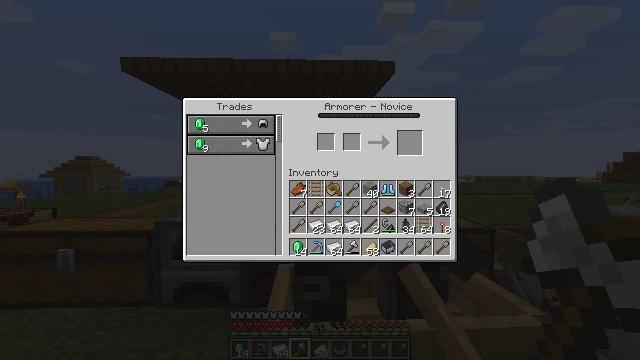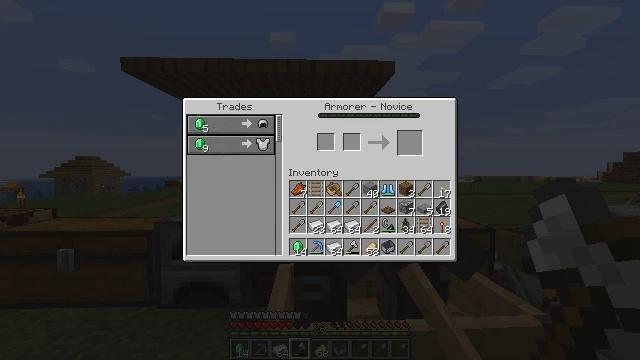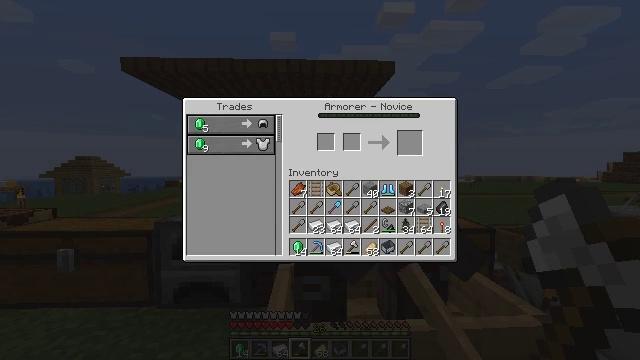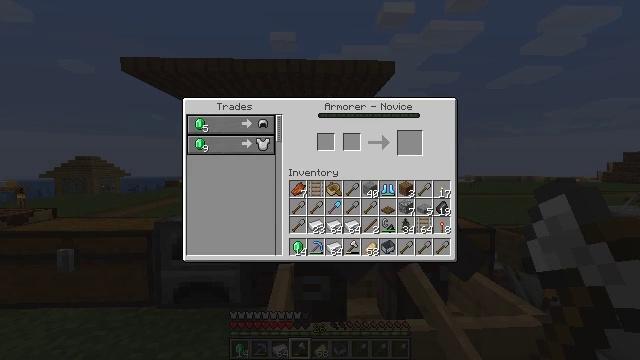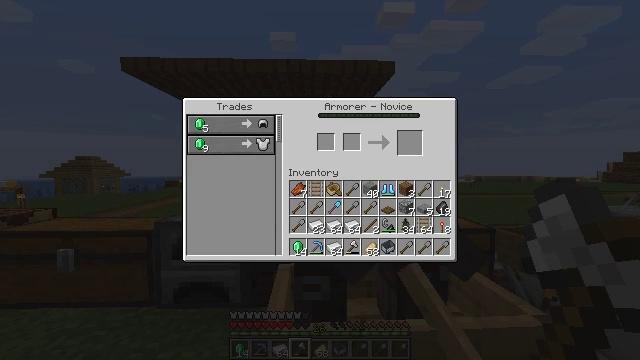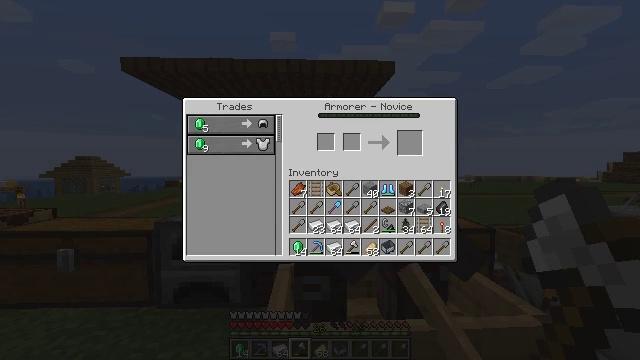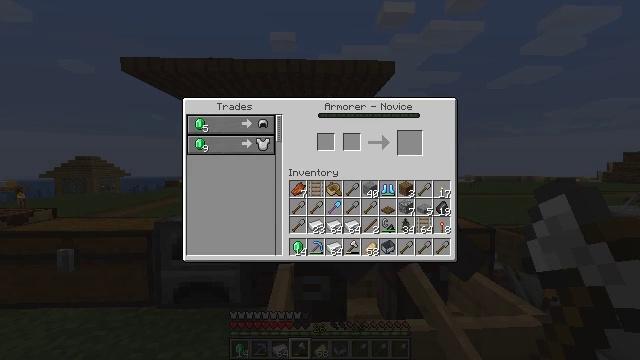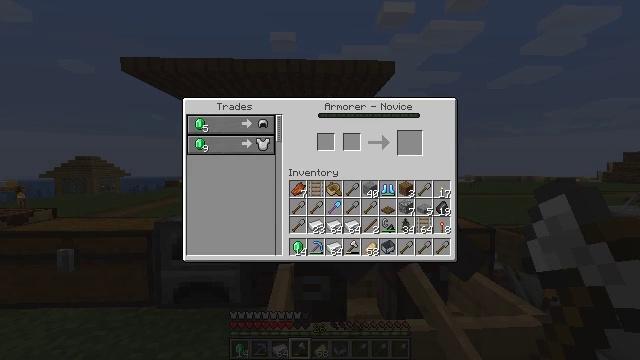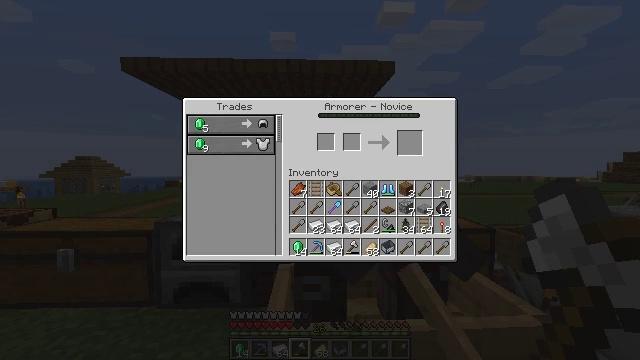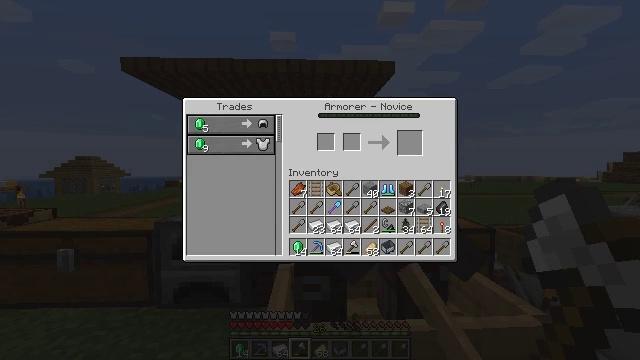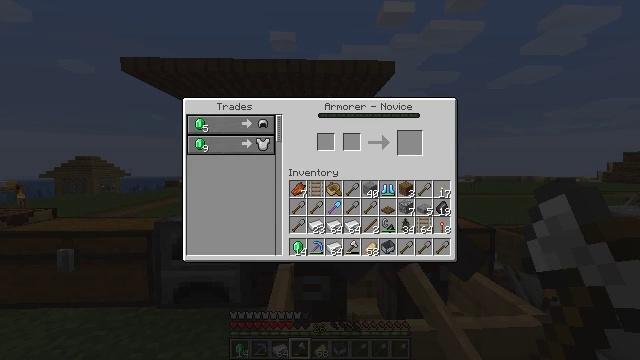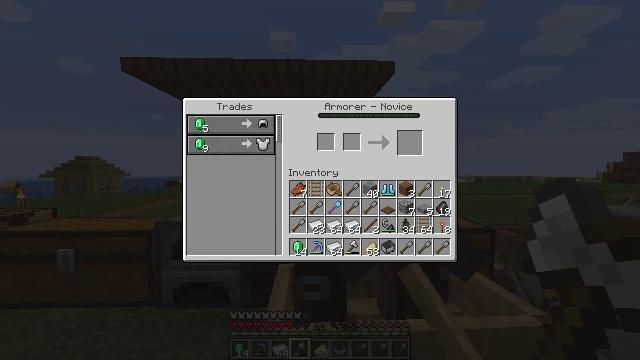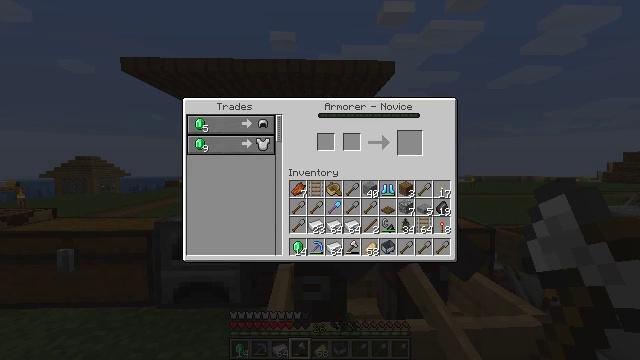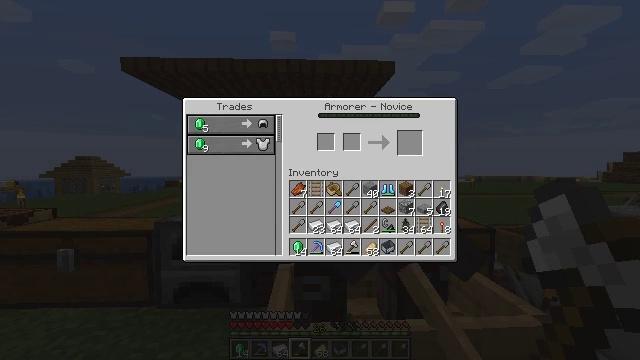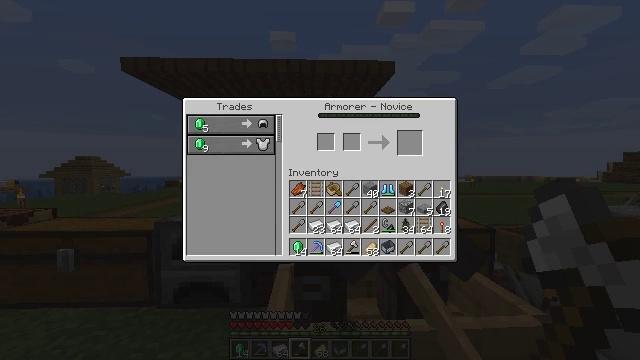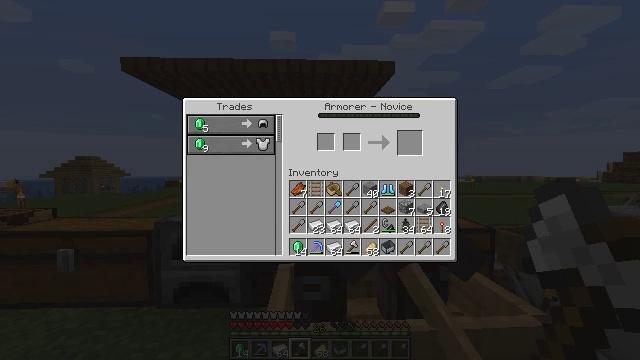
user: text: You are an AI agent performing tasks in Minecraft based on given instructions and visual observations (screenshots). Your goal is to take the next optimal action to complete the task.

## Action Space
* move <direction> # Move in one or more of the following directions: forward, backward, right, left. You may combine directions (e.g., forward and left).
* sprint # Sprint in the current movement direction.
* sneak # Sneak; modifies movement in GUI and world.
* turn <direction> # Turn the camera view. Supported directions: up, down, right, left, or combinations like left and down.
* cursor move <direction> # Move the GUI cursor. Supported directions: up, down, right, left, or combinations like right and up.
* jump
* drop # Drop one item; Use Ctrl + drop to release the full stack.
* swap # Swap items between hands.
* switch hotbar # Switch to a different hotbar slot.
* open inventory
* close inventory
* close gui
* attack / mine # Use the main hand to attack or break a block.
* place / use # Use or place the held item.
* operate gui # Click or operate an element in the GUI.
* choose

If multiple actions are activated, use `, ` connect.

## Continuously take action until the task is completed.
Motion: motion action
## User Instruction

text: Attack the grindstone to break it.
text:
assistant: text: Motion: no_op
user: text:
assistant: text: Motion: no_op
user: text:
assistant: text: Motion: no_op
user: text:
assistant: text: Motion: no_op
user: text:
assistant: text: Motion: no_op
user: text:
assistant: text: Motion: no_op
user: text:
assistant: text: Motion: no_op
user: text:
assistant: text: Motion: no_op
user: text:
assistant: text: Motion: no_op
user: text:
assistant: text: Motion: no_op
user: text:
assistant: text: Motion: no_op
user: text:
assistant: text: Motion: no_op
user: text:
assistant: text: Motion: no_op
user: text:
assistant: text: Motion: no_op
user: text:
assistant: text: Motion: no_op
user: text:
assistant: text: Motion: no_op
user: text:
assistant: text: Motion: no_op
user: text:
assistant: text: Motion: no_op
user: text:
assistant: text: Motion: no_op
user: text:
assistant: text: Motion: no_op
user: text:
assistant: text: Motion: no_op
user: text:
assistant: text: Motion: no_op
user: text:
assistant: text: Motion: no_op
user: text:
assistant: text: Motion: no_op
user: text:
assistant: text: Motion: no_op
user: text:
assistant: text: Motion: no_op
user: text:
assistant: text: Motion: no_op
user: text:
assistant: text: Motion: no_op
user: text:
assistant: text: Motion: no_op
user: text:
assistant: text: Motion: no_op